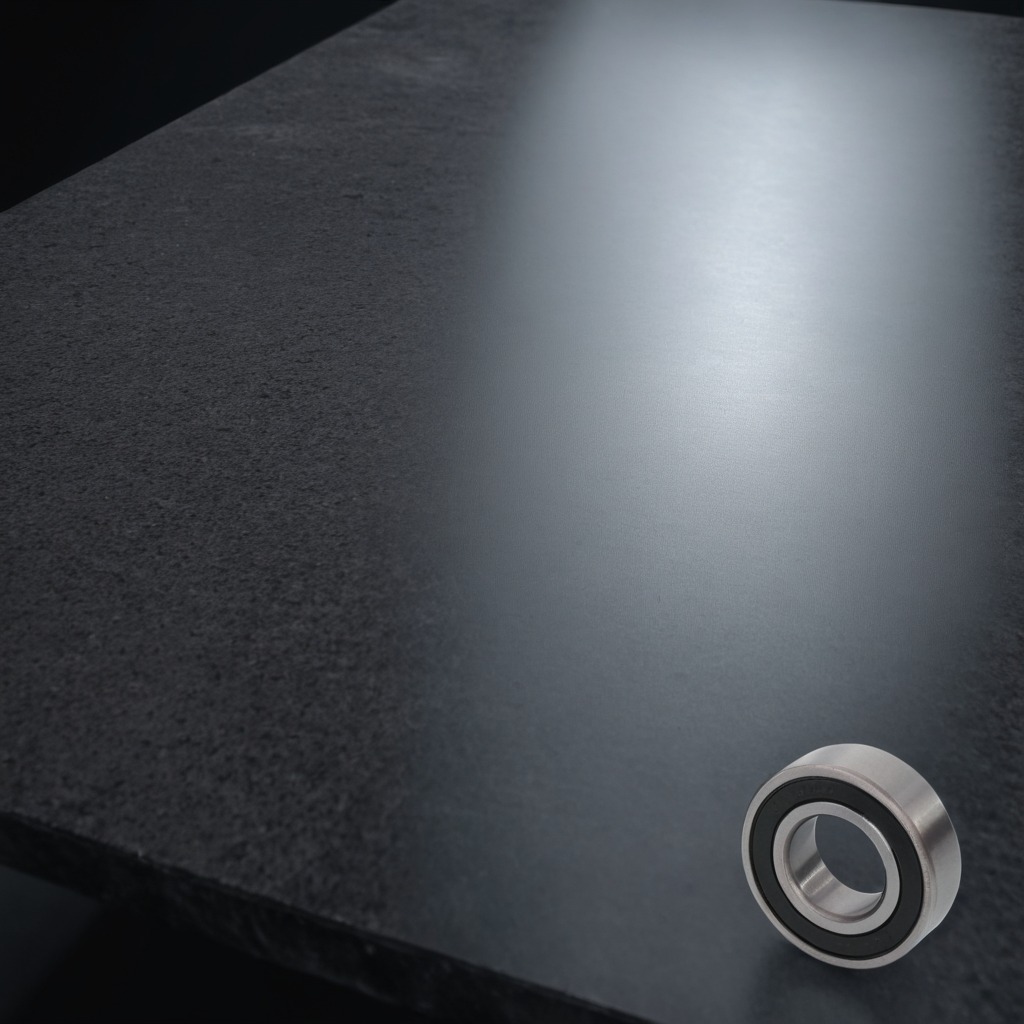
A metal ball bearing lies on the clean granite table inside a workshop at night dim ambient light soft shadows worn but